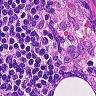
Metastatic tissue present: no